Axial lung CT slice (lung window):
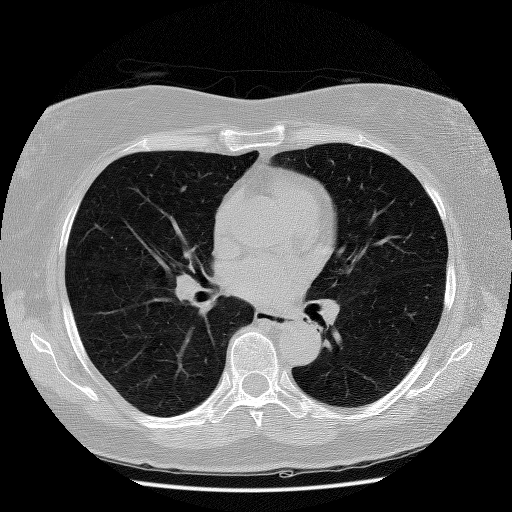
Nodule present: no